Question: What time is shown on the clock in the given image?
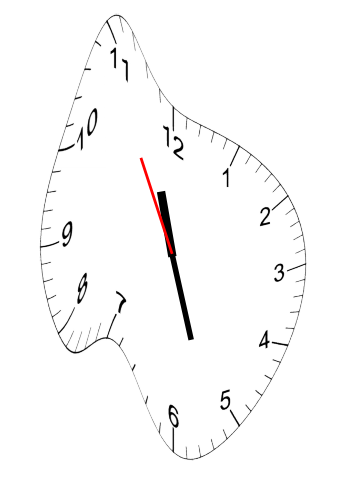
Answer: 11:26:55